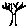
Label: tree